Question: I am try to develop a project on Google Map API in android. I am using Eclipse version of JUNO, SDK level-17.
The problem is, when the application is start loading, it is showing an unfortunate error. Here is my code:
'''
<?xml version="1.0" encoding="utf-8"?>
<LinearLayout xmlns:android="http://schemas.android.com/apk/res/android"
android:layout_width="match_parent"
android:layout_height="match_parent"
android:orientation="vertical" >
<fragment
android:name="com.google.android.gms.maps.SupportMapFragment"
android:id="@+id/map"
android:layout_width="match_parent"
android:layout_height="match_parent" />
</LinearLayout>
'''
Manifest file
'''
<?xml version="1.0" encoding="utf-8"?>
<manifest xmlns:android="http://schemas.android.com/apk/res/android"
package="com.example.googlemap"
android:versionCode="1"
android:versionName="1.0" >
<uses-sdk
android:minSdkVersion="8"
android:targetSdkVersion="17" />
<permission
android:name="com.example.googlemap.permission.MAPS_RECEIVE"
android:protectionLevel="signature"/>
<uses-permission android:name="com.example.googlemap.permission.MAPS_RECEIVE"/>
<uses-permission android:name="android.permission.INTERNET"/>
<uses-permission android:name="android.permission.ACCESS_NETWORK_STATE"/>
<uses-permission android:name="android.permission.WRITE_EXTERNAL_STORAGE"/>
<uses-permission android:name="android.permission.ACCESS_FINE_LOCATION"/>
<uses-permission android:name="android.permission.ACCESS_COARSE_LOCATION"/>
<uses-permission android:name="com.google.android.providers.gsf.permission.READ_GSERVICES"/>
<uses-feature
android:glEsVersion="0x00020000"
android:required="true"/>
<application
android:allowBackup="true"
android:icon="@drawable/ic_launcher"
android:label="@string/app_name"
android:theme="@style/AppTheme" >
<activity
android:name="com.example.googlemap.MainActivity"
android:label="@string/app_name" >
<intent-filter>
<action android:name="android.intent.action.MAIN" />
<category android:name="android.intent.category.LAUNCHER" />
</intent-filter>
</activity>
<meta-data
android:name="com.google.android.maps.v2.API_KEY"
android:value="xxx...xxx"/>
</application>
</manifest>
'''
mainActivity.java
'''
package com.example.googlemap;
import android.app.Activity;
import android.os.Bundle;
import android.view.Menu;
public class MainActivity extends Activity {
@Override
protected void onCreate(Bundle savedInstanceState) {
super.onCreate(savedInstanceState);
setContentView(R.layout.activity_main);
}
@Override
public boolean onCreateOptionsMenu(Menu menu) {
// Inflate the menu; this adds items to the action bar if it is present.
getMenuInflater().inflate(R.menu.main, menu);
return true;
}
}
'''
I am getting the error message like below:
'''
android.view.InflateException: Binary XML file line #1: Error inflating class fragment
'''
Do me another favor plz...
Why does google API library is not adding into my project?

Any help please...
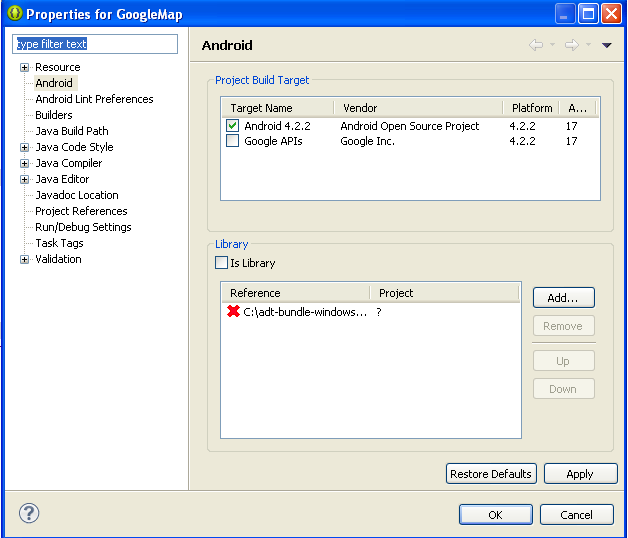
Answer: Your class must extend 'FragmentActivtiy'
Make sure you import
'''
import android.support.v4.app.FragmentActivity;
'''
Since you rmin sdk is 8 you should use SupportMapFrament.
You can also check this as a side note.
<URL>
This is the later part of initializing GoogleMap object and using the same.
To initialize Google Map Object
You should use 'getSupportFragmentManager()'
'''
SupportMapFragment fm = (SupportMapFragment) getSupportFragmentManager().findFragmentById(R.id.map);
GoogleMap mMap = fm.getMap();
'''
Import
'''
import com.google.android.gms.maps.SupportMapFragment;
'''
Edit:
You must Choose the Google API's instead of Android 4.2.2.
Also make sure you refer to the google library project properly. Looks like it's a broken link from the picture posted.
Copy the google-play services_lib library project to your workspace (folder where your map project is). The library project can be found under the following path.
'''
<android-sdk-folder>/extras/google/google_play_services/libproject/google-play-services_lib library project .
'''
Import the library project into eclipse
Click File > Import, select Android > Existing Android Code into Workspace, and browse the workspace import the library project. You can check if it is library project. Right click on the library project. Goto properties. Click Android on the left panel. You will see Is Library checked.
You need to refer the google-play services_lib library project in your android project.
Right click on your android project. Goto properties. Choose Android on the left panel. Click on Add and browse the library project. Select the same. Click ok and apply.